Interaction volume radius: 10 \u00c5
Interaction volume height: 30 \u00c5
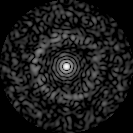
Disorder parameter: 0.8246